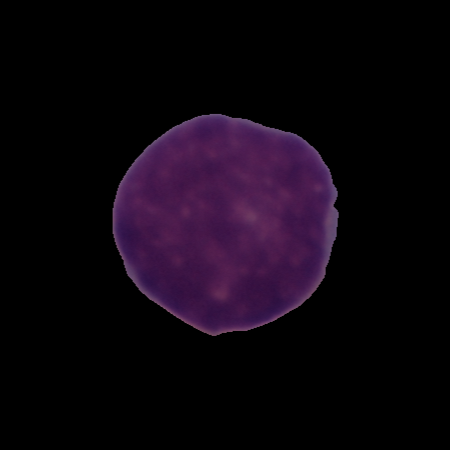
Label: cancer